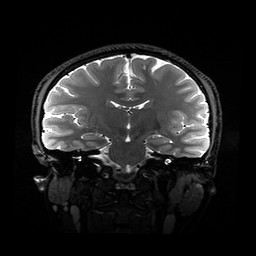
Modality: T2w
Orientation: coronal